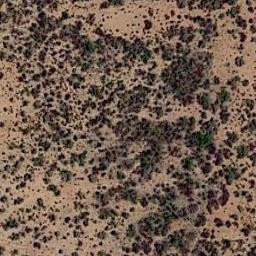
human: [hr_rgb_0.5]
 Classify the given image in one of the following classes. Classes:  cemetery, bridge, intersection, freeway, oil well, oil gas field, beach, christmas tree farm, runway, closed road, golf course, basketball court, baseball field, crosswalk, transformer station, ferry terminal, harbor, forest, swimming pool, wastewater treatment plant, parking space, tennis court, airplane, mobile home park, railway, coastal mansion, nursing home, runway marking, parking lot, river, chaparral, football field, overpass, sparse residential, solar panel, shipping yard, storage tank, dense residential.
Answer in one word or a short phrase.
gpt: chaparral